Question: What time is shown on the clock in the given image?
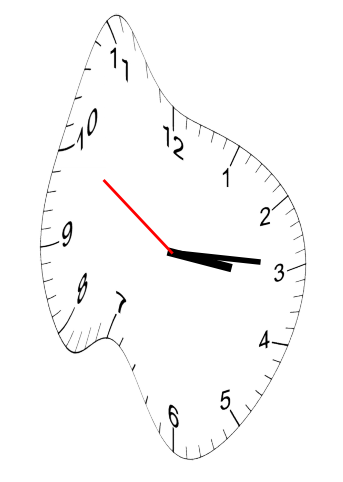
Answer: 03:14:50